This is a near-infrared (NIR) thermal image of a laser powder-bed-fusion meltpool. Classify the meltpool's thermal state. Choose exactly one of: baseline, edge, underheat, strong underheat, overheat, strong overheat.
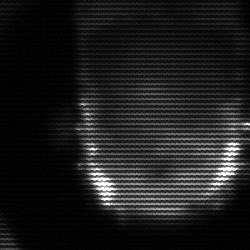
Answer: baseline